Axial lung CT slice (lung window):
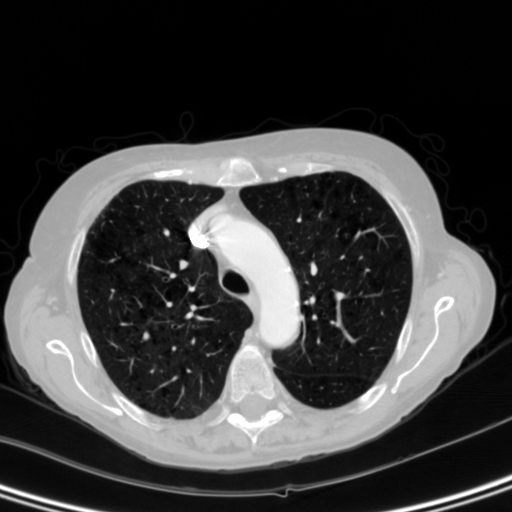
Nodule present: yes
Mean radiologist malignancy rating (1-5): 3